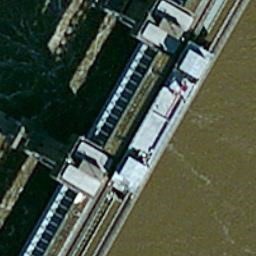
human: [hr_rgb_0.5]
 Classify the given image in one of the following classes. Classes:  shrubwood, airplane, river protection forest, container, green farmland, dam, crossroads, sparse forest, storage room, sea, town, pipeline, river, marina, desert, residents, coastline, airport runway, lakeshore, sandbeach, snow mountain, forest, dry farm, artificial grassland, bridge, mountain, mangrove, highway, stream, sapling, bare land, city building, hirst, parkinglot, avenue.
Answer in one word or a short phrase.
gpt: dam